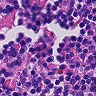
Metastatic tissue present: no